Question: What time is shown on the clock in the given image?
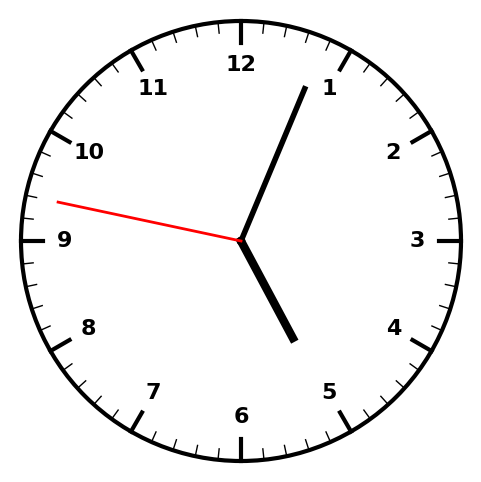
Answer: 05:03:47